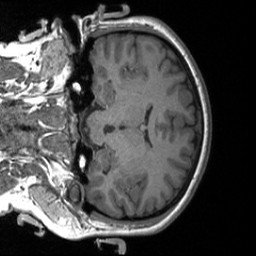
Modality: T1w
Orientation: coronal